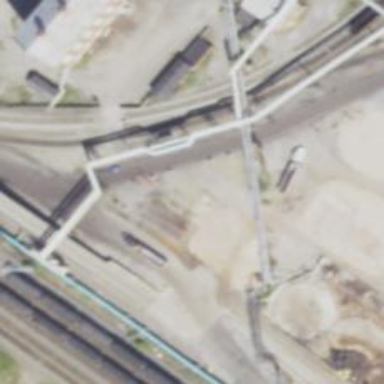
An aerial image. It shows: Rail spur service.